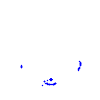
Particle: proton